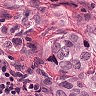
Metastatic tissue present: yes